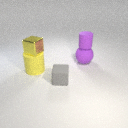
large yellow rubber cylinder below small yellow metal cube